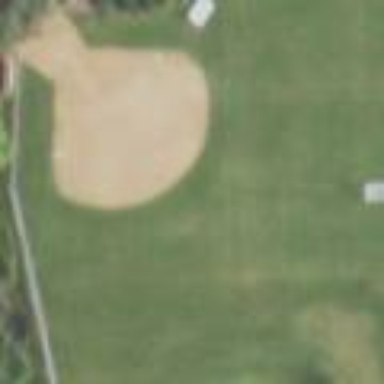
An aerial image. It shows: Baseball pitch for leisure land.